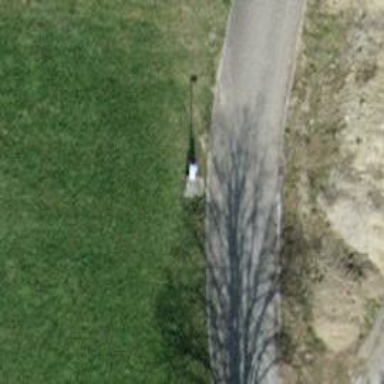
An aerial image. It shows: Power street cabinet.